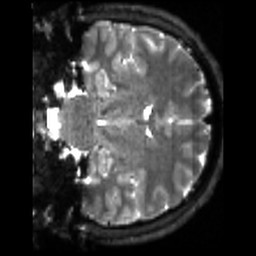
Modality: sbref
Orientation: coronal
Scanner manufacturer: siemens
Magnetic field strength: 3 T
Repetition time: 4 s
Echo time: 0.0594 s